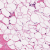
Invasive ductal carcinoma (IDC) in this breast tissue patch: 0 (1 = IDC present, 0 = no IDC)